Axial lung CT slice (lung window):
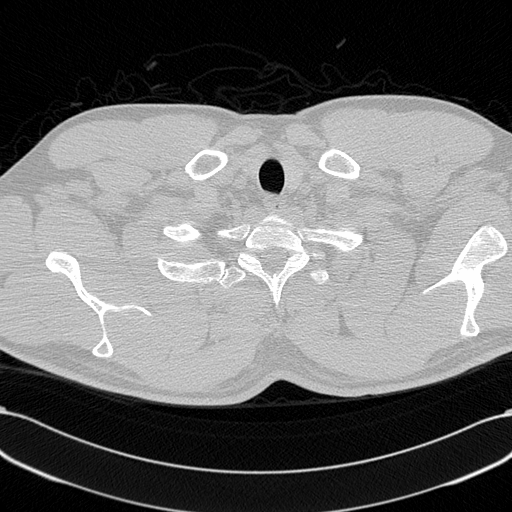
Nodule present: no